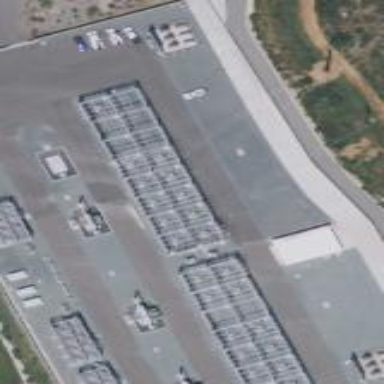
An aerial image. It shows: Outdoor power substation at the transmission level.